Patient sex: M
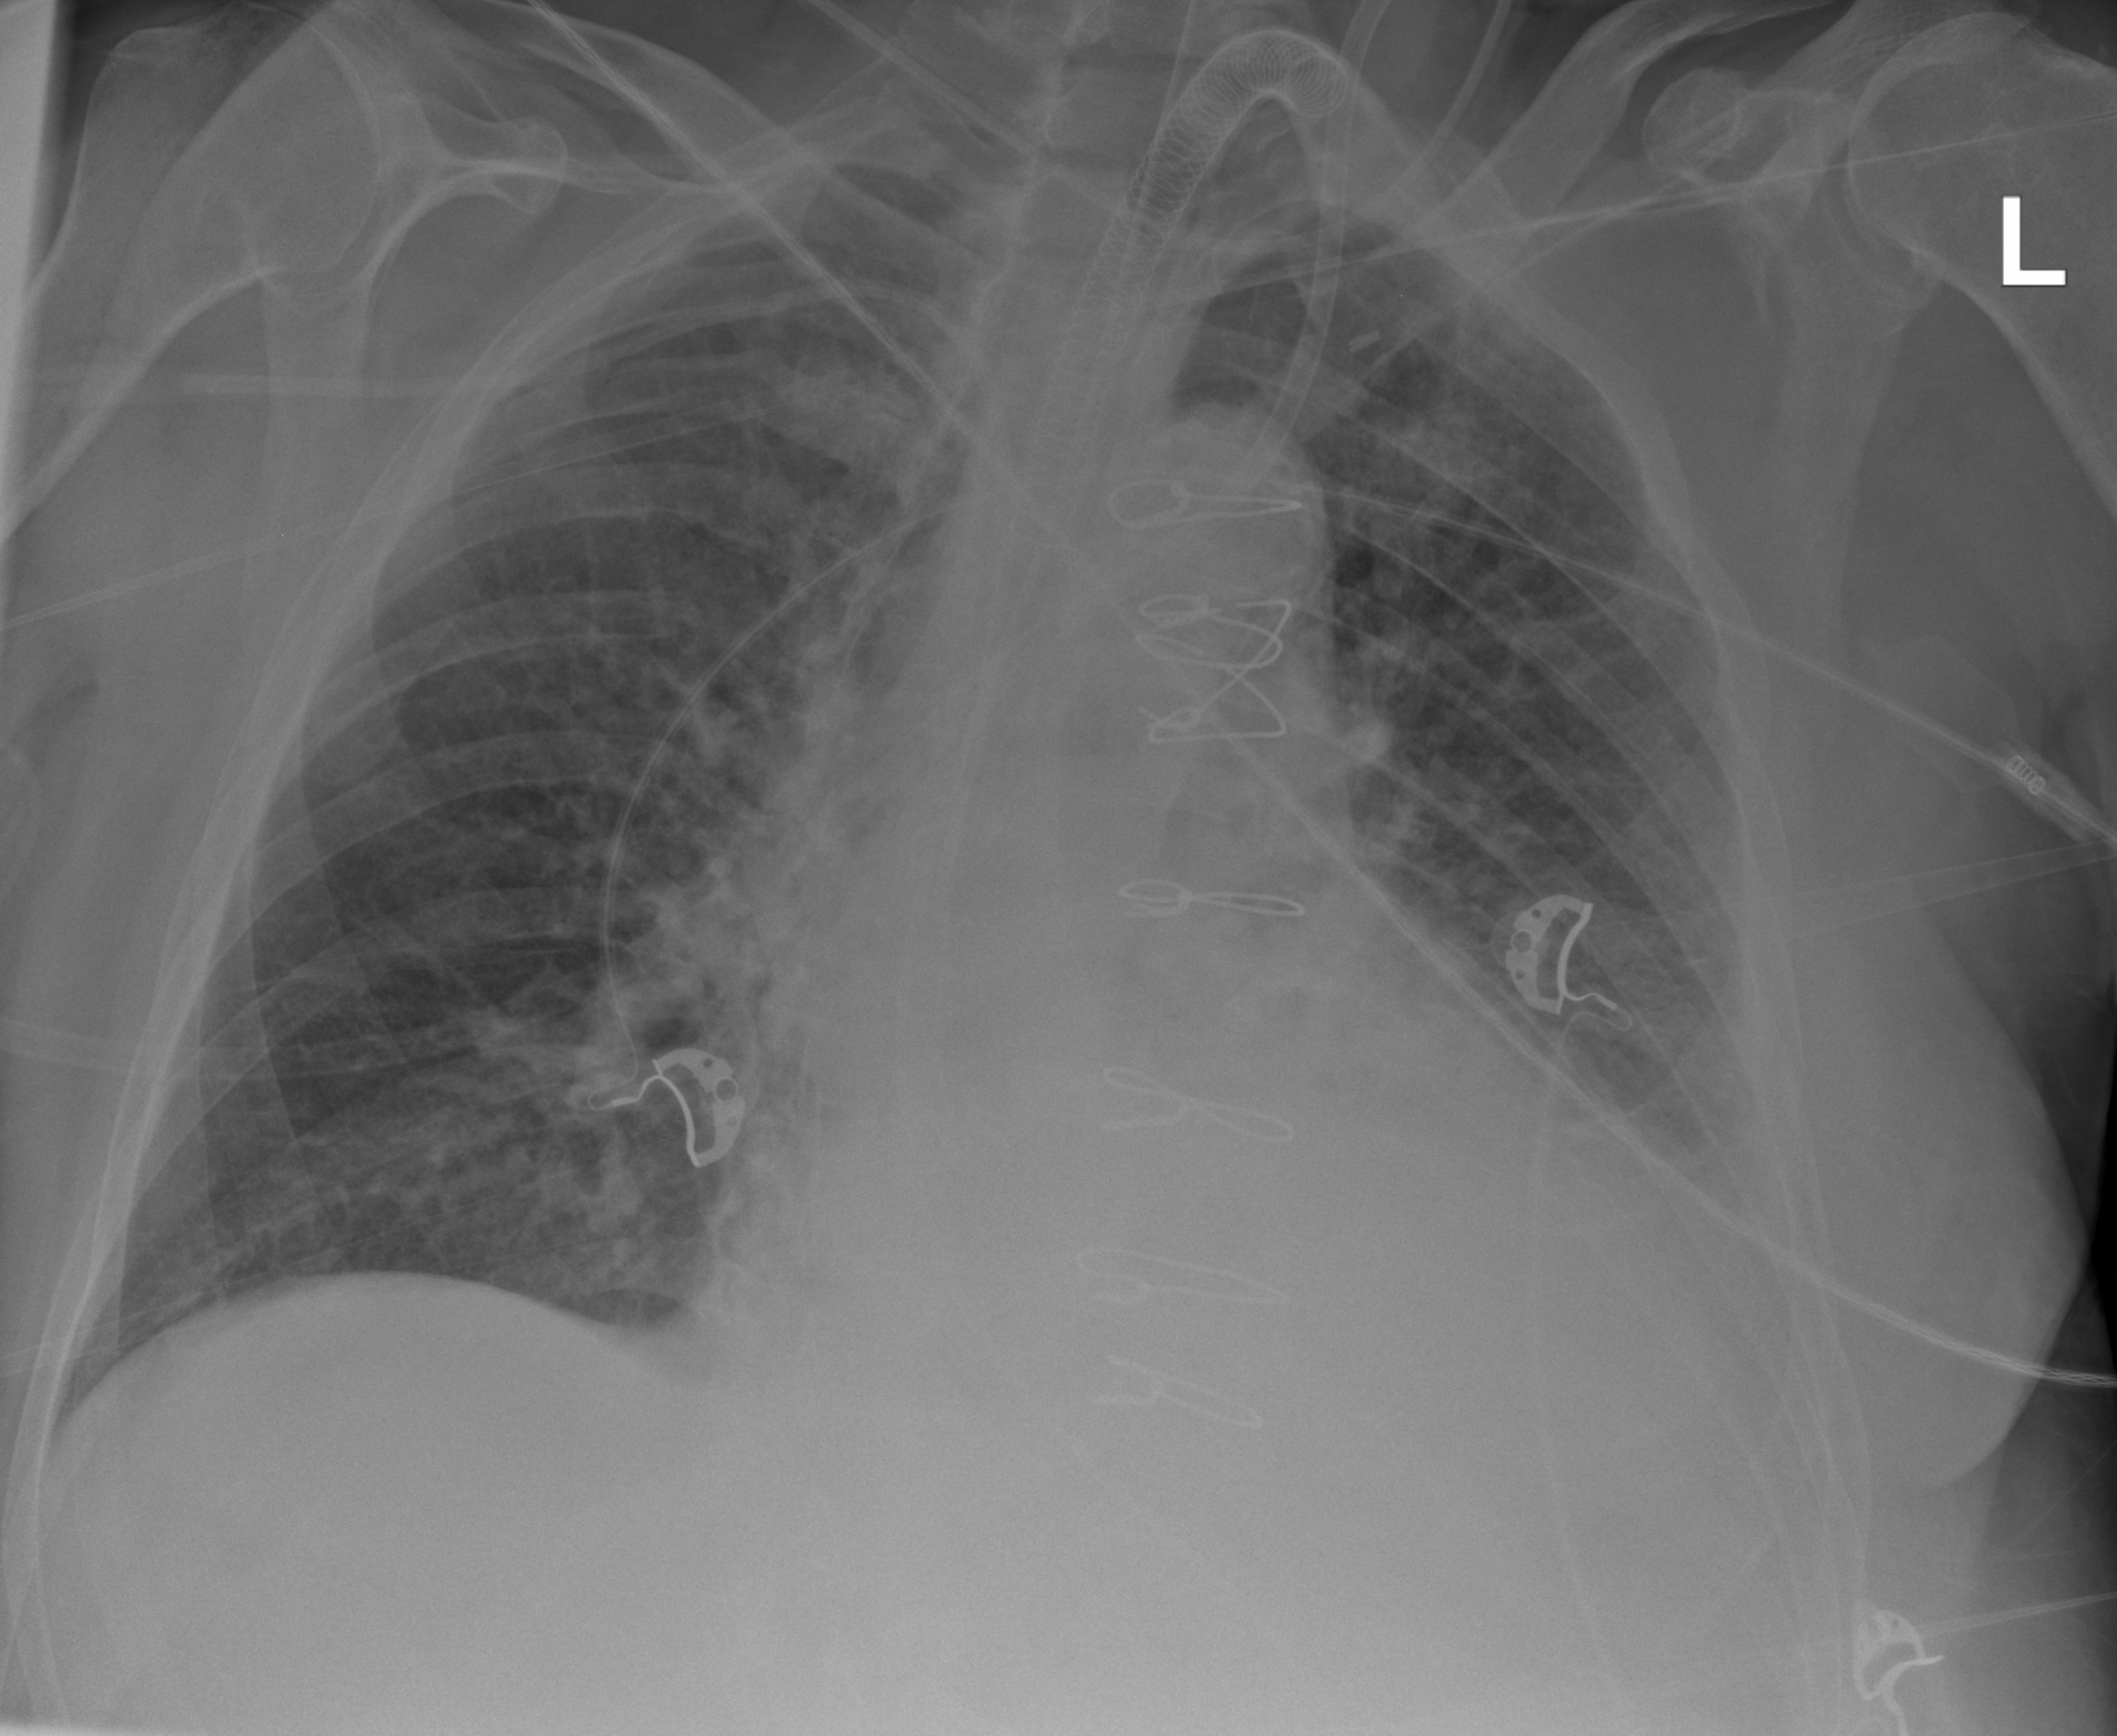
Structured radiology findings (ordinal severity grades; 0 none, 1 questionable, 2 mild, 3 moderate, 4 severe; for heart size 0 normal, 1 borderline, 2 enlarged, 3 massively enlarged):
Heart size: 0
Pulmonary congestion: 0
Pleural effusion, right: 0
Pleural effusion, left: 2
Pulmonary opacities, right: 0
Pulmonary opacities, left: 0
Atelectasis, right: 0
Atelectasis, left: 3